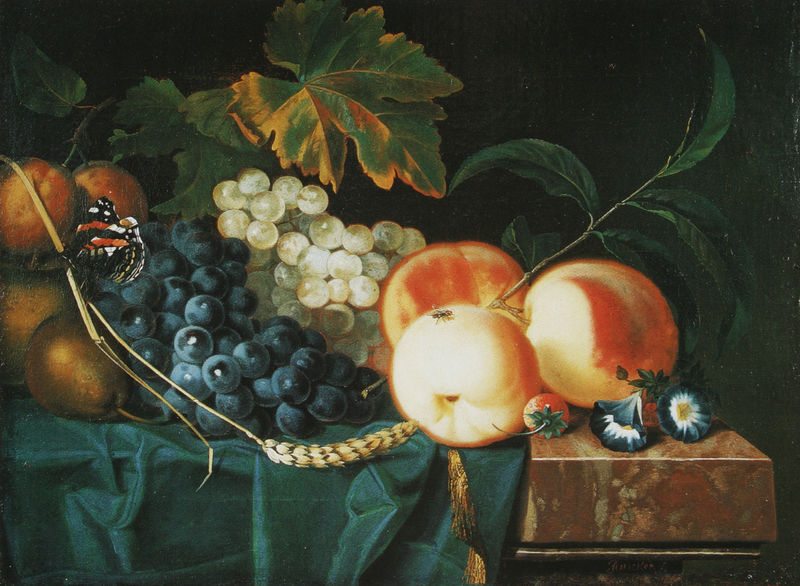
Titel: Früchtestück mit Pfirsichen
Künstler: Justus Juncker
Standort: Mainz
Institution: Landesmuseum
Schlagwörter: blau, blätter, dunkel, gemälde, schatten, weiß, gelb, grün, blume, blumen, bunt, hell, hintergrund, holz, licht, marmor, orange, schwarz, stroh, säule, tisch, türkis, blüte, blüten, obst, rot, tier, tuch, falten, samt, stein, bild, tischdecke, tischtuch, ast, gold, stoff, decke, drei, blatt, kontrast, frucht, früchte, stilleben, stillleben, trauben, apfel, orangen, äpfel, zwei, ernte, getreide, hafer, heu, korn, weizen, ähre, halm, klein, herbst, matt, ölgemälde, essen, wein, glanz, faltenwurf, granit, platte, fliege, birne, stiel, birnen, vanitas, memento mori, geld, zweig, beeren, bläulich, allegorie, schmetterling, stängel, tischplatte, kapitell, weintrauben, blaugrün, natur morte, pfirsich, gerste, reif, veilchen, weinlaub, reflex, aprikose, aprikosen, beere, insekt, marmorplatte, marmortisch, nektarine, pfirsiche, traube, weinblätter, weintraube, ähren, käfer, admiral, falter, ablage, nektarinen, ungeziefer, weinblatt, zitrusfrüchte, pflaumen, weinbeeren, biene, erdbeere, mücke, pfauenauge, blättchen, zitrus, dunkel7, getreideähren, pfirsichblätter, tisch7, fruit, apple, 17.jh., biren, schmettetling, peach, wheat